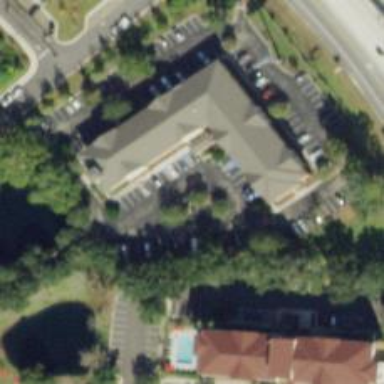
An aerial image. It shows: Hotel building.